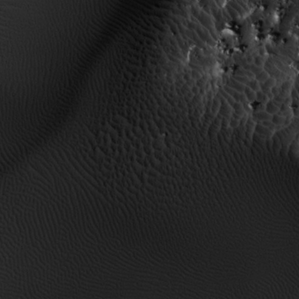
Label: non_frost